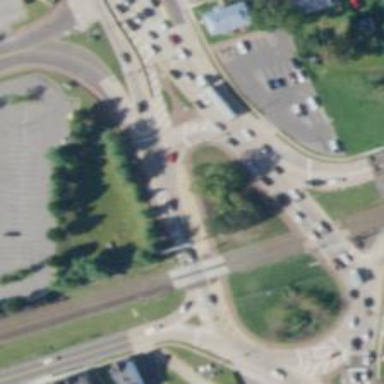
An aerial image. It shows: Circular junction with trunk link.